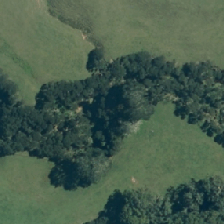
Land cover: manuka_kanuka